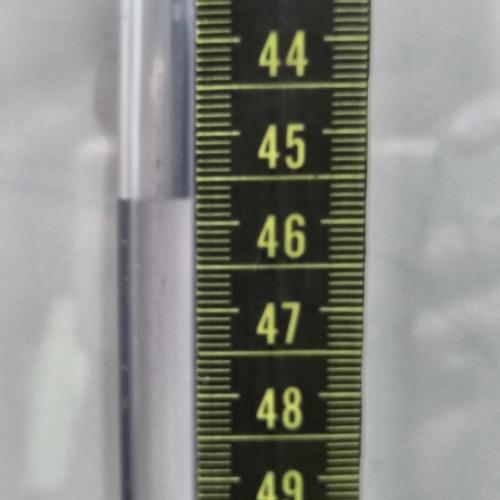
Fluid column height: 45.7 cm